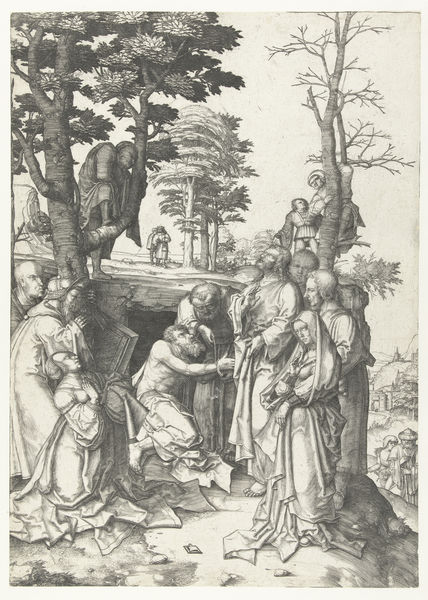
Titel: De opwekking van Lazarus
Künstler: Lucas van Leyden
Standort: Amsterdam
Institution: Rijksmuseum
Schlagwörter: bäume, landschaft, leute, beobachter, druck, christus, grab, lazarus, anbetend